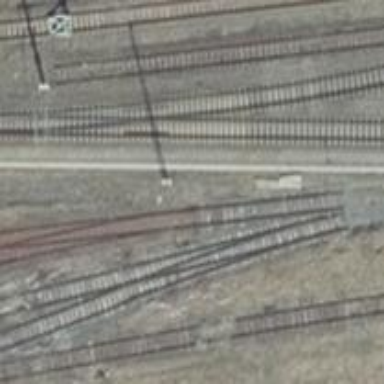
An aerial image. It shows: Abandoned railway yard.